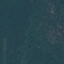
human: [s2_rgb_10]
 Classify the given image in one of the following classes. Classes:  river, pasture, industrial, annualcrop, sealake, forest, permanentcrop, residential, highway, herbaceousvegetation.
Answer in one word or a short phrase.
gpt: Forest